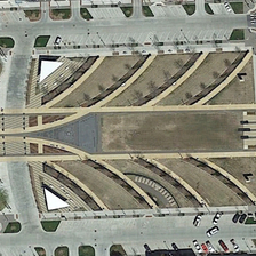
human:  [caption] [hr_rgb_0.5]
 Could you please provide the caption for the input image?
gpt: There are cars outside the square.

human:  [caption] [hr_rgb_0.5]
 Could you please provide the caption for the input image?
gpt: have cars outside the square.

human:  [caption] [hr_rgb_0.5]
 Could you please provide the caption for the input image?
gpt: Square to symmetric distribution.

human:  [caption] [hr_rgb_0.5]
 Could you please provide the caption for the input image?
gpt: The square is symmetrically distributed.

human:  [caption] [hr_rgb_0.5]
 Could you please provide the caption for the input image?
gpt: Outside the car Square.